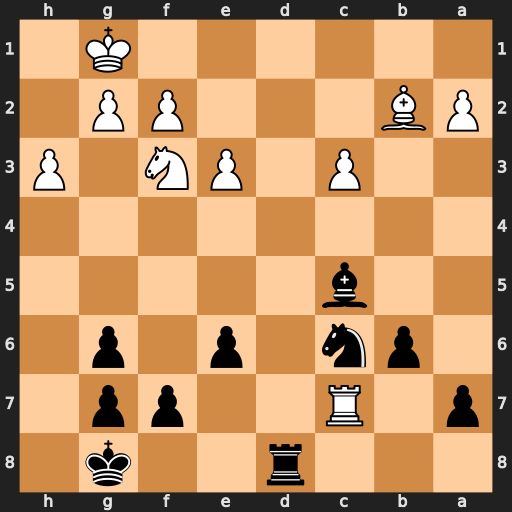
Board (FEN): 3r2k1/p1R2pp1/1pn1p1p1/2b5/8/2P1PN1P/PB3PP1/6K1
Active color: b
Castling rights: -
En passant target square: -
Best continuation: Rd1+ Kh2 Bd6+ g3 Bxc7